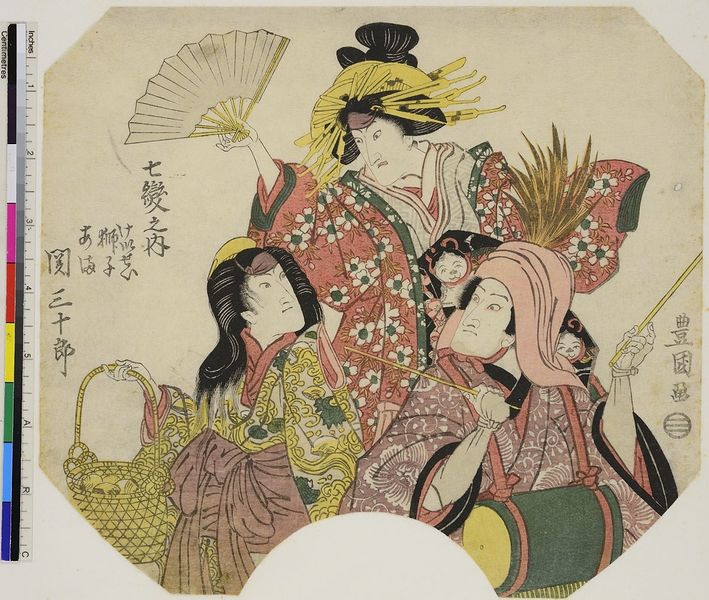
Titel: Seki Sanjuro als Kurtisane, Löwentänzer und Muscheltaucherin aus Shichihenge
Künstler: Utagawa Toyokuni I
Standort: Hamburg
Institution: Museum für Kunst und Gewerbe Hamburg
Schlagwörter: menschen, blumen, frisuren, szene, blüten, fächer, muster, federn, gewänder, holzschnitt, schrift, korb, schriftzeichen, schauspiel, druckgraphik, druckgrafik, asiatisch, trommel, zeit, schauspieler, farbholzschnitt, schauspielerin, stöcker, kimono, kurtisane, edo, reproduktionen, farbskala, druckerzeugnisse, theaterkostüm, ukiyo, hetäre, echigo, ama